Interaction volume radius: 5 \u00c5
Interaction volume height: 45 \u00c5
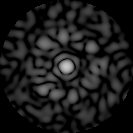
Disorder parameter: 0.8084